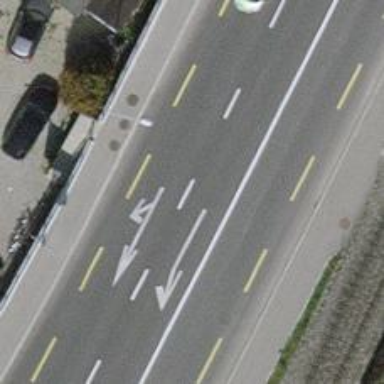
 featuring both sidewalks and advisory cycle lane."